Interaction volume radius: 5 \u00c5
Interaction volume height: 35 \u00c5
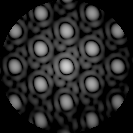
Disorder parameter: 0.01544